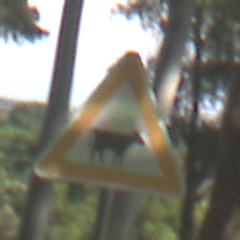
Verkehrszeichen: ViehtriebLinks
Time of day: MorningAfternoon
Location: Outdoor (Nature)
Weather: Clear
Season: NotSpecified
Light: Natural